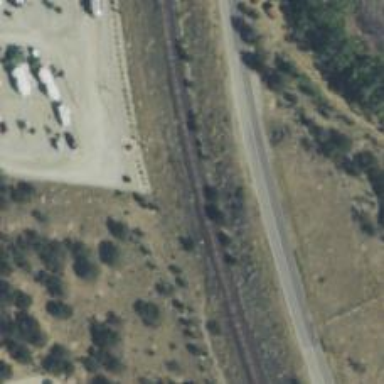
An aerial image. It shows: Abandoned railway.